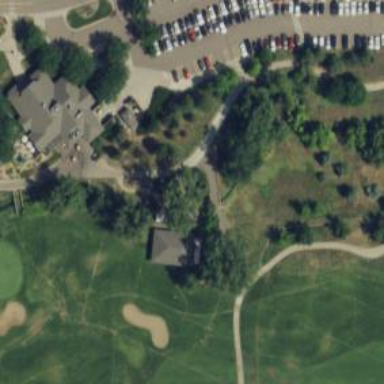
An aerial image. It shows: Path bridge over golf cartpath.